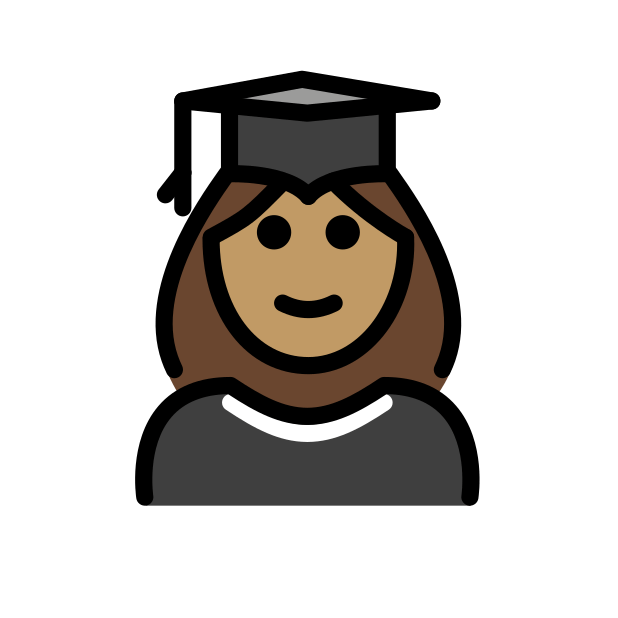
woman student: medium skin tone